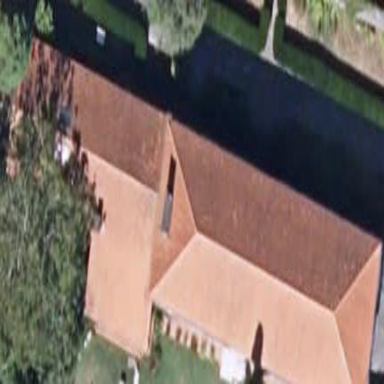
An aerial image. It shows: Simple and straightforward house.